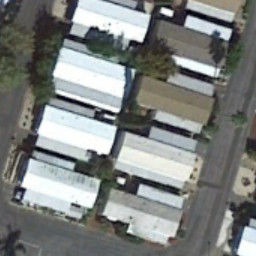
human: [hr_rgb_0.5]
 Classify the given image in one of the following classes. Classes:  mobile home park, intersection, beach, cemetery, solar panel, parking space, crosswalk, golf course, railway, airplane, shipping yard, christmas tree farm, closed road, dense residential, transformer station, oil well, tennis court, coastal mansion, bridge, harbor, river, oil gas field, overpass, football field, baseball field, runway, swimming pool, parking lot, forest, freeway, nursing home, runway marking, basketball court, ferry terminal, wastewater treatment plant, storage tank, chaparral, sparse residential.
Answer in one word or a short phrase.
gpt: mobile home park